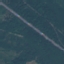
Label: Highway